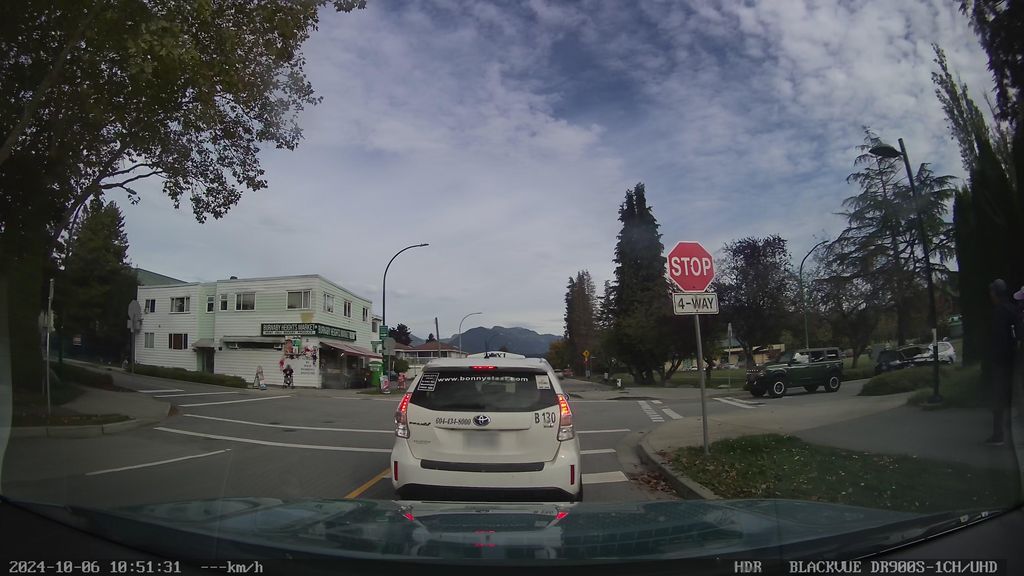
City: vancouver